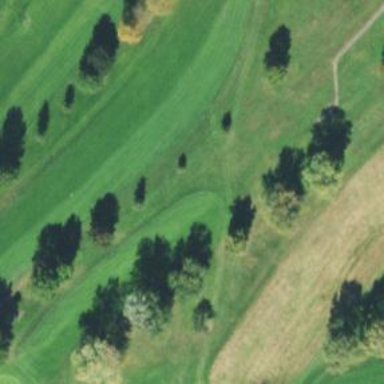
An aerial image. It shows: View of golf hole.